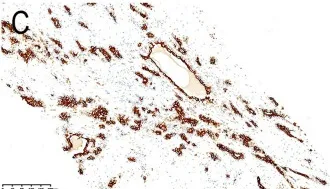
Histological and immunohistochemical features. By immunohistochemistry, the ductal cells are strongly positive for CK7 The final diagnosis was pleomorphic adenoma [magnification, (C-F) x 200, G x 100.
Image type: pathology (immunostaining)